Question:
Hello. I have these lines of code in the image above. The second line prints the address. But I like to print the value of this address e.g. "Microsoft Loopback Adapter".
How to do that?
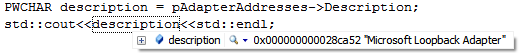
Answer: Try using <URL>:
'''
std::wcout << description << std::endl;
'''
'cout' prints the pointer value of description as it does not treat 'description' as a pointer to a null terminated string.